Field crop: tomato
Growth stage: 2
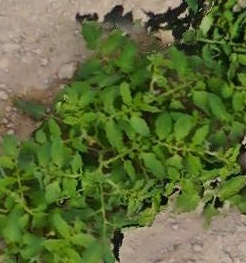
Species: tomato